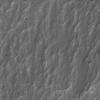
Atmospheric dust classification: not_dusty